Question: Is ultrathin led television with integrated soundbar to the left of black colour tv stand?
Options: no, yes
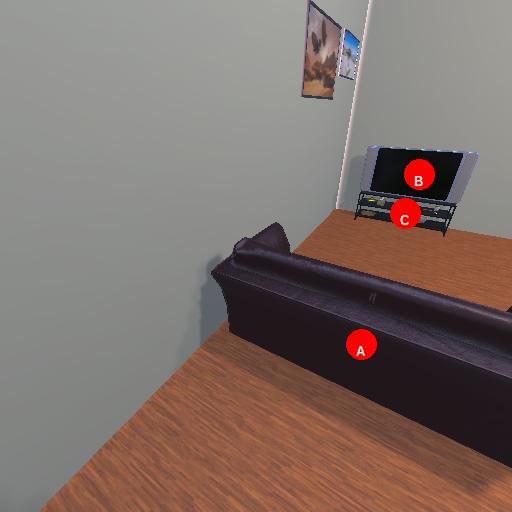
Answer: no